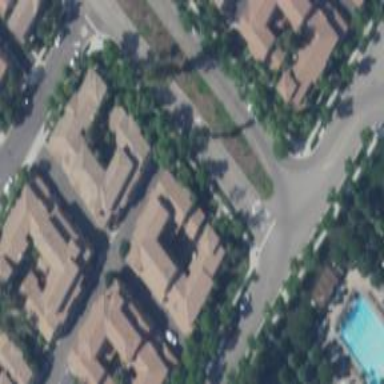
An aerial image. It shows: Pyramidal roof shapes the top of the apartments building.